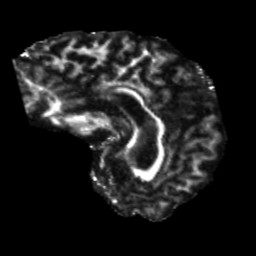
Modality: FA
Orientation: sagittal
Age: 51
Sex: male
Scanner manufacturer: siemens
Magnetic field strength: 3 T
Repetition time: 5.25 s
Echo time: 0.08 s